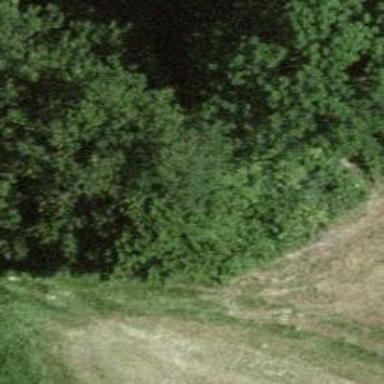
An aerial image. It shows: Hedge barrier.